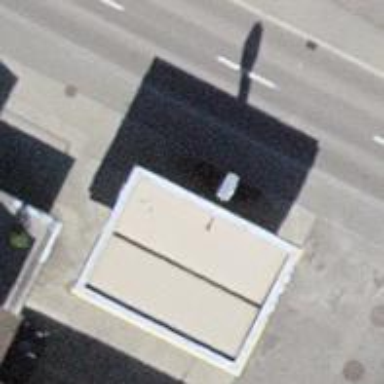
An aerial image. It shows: Fuel station.